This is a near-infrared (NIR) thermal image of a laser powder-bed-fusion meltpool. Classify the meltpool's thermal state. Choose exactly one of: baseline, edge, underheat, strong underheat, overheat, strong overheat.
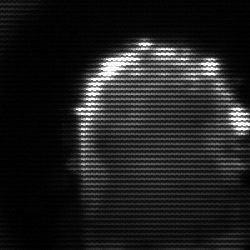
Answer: baseline